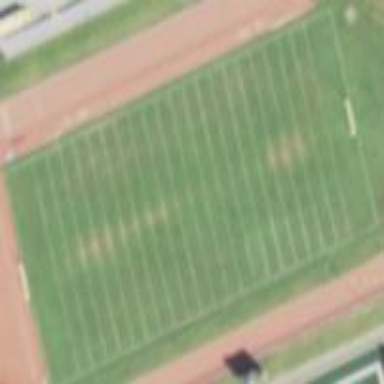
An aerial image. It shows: Pitch for American football.